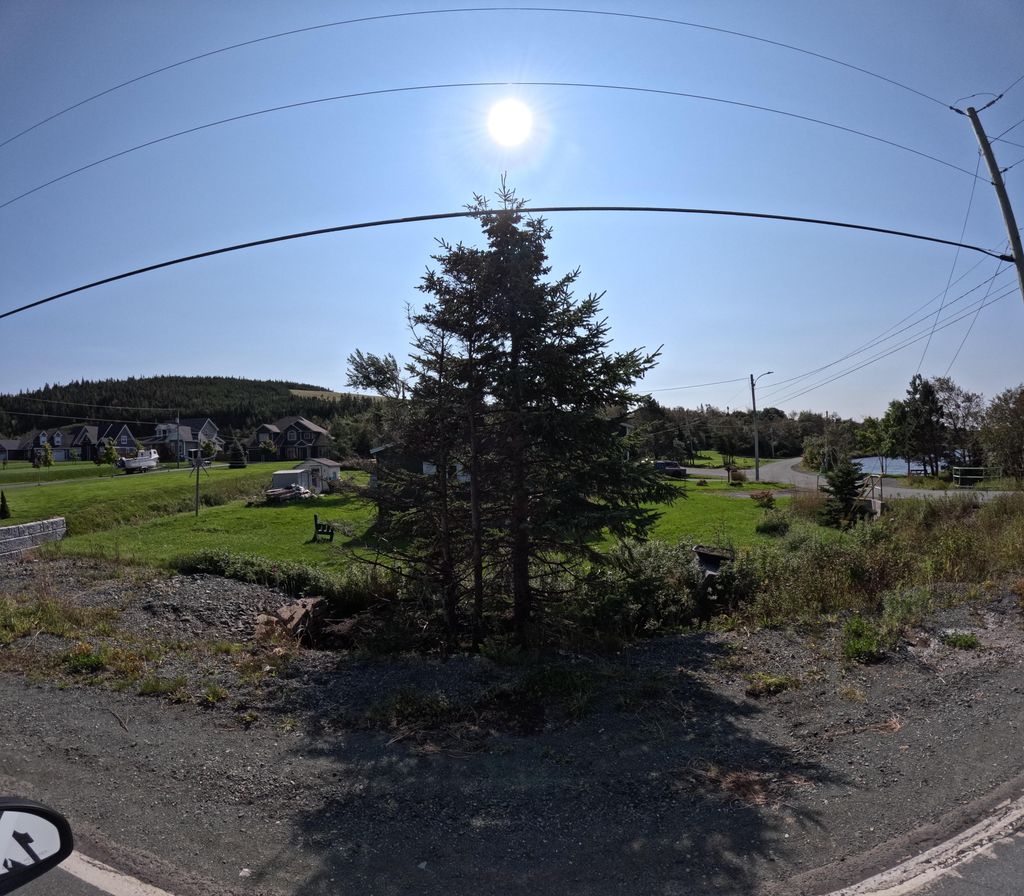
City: st_johns